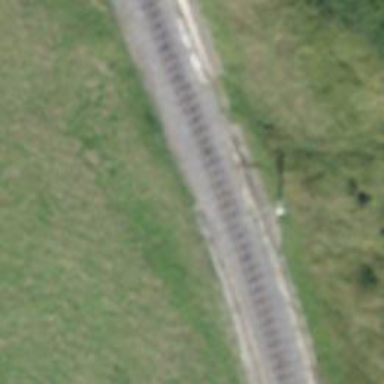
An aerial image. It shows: Narrow-gauge railway track electrified by contact line.